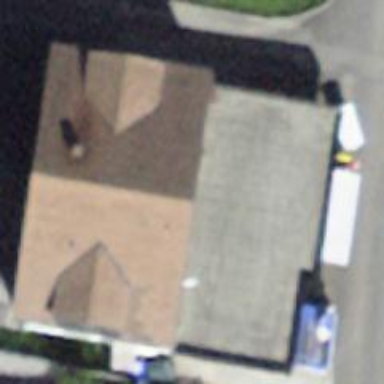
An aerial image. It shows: Restaurant.